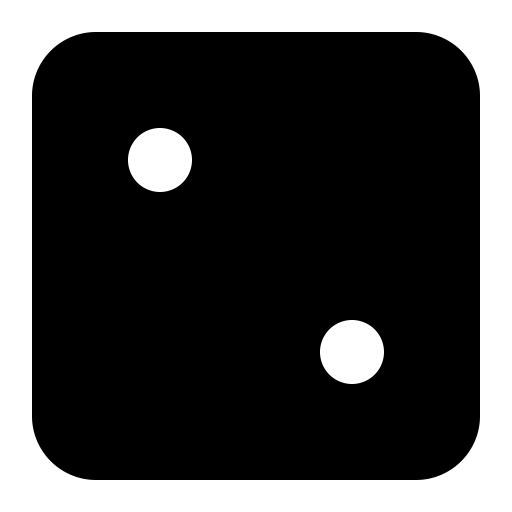
Tags: icon, FontAwesome, fa-icon, solid, dice, two